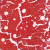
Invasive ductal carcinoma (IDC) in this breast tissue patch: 0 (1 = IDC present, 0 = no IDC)